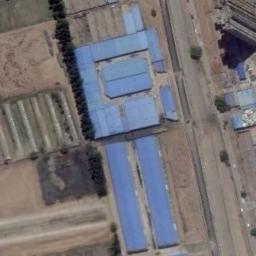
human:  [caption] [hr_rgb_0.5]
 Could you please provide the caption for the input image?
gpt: The industrial area with some neatly arranged blue workshops is surrounded by wastelands .

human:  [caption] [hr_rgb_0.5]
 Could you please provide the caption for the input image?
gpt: There is a road next to the industrial area .

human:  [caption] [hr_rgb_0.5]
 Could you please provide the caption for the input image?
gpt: Plants and roads in an industrial area with large fields next to them .

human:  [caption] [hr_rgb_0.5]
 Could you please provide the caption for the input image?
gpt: Many houses of different shapes are in the industrial area .

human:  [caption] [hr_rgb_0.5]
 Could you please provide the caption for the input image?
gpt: There are some blue buildings and some brown empty land on the industrial area .